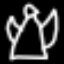
Label: angel